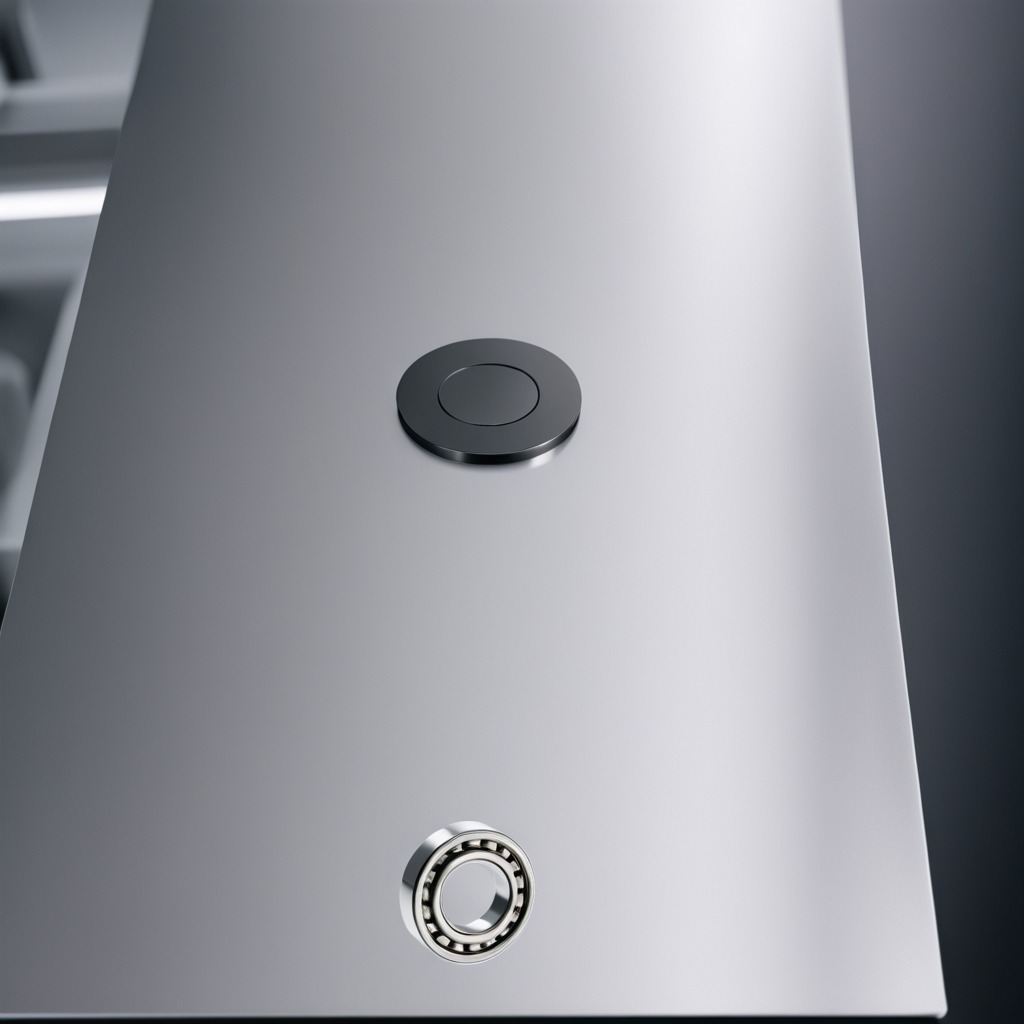
A metal ball bearing is lying on a stainless steel table in a high-end prototyping lab.